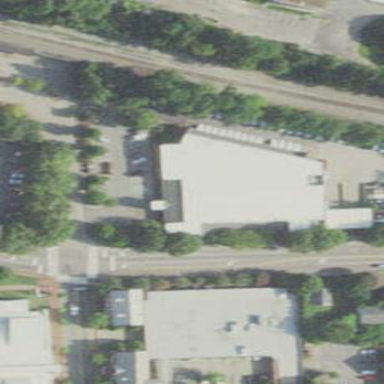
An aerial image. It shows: Building that serves as post office.